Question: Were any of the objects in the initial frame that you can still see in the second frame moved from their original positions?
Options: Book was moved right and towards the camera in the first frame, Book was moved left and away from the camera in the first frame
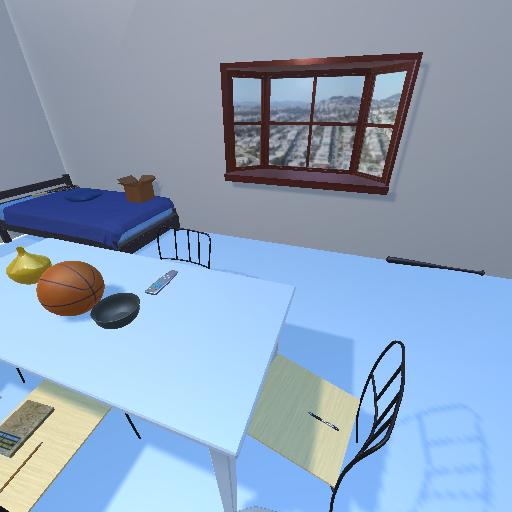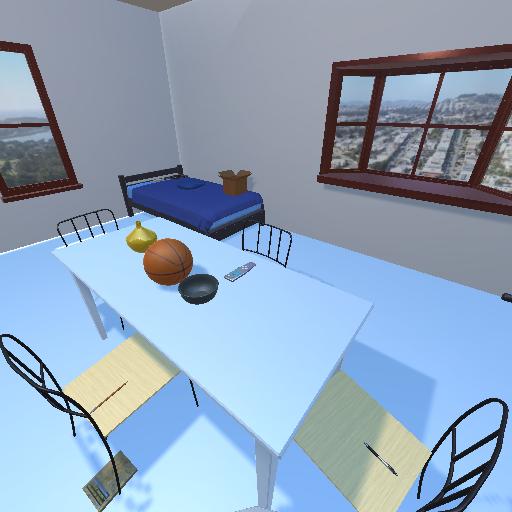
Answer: Book was moved right and towards the camera in the first frame